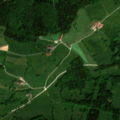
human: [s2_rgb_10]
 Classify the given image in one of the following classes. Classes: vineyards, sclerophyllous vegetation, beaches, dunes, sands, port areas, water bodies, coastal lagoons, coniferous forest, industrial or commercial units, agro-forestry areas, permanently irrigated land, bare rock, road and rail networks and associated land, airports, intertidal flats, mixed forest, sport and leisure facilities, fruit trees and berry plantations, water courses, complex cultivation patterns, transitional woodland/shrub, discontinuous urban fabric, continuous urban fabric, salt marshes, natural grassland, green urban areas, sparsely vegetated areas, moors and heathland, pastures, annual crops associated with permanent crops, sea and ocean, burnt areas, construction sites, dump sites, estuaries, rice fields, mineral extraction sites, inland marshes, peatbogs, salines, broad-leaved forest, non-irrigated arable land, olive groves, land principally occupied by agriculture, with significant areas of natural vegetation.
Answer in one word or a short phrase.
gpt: pastures, complex cultivation patterns, land principally occupied by agriculture, with significant areas of natural vegetation, mixed forest